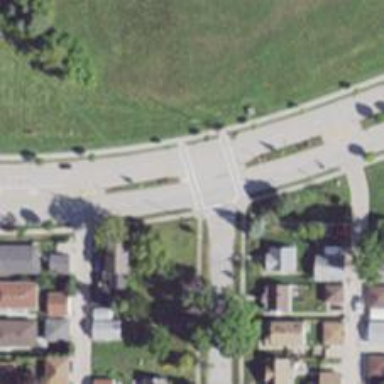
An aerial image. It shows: Asphalt footway with uncontrolled crossing marked by lines.